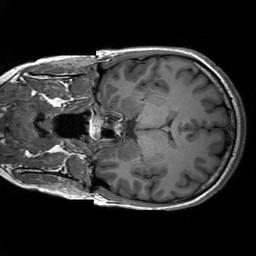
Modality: T1w
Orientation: coronal
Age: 27
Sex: female
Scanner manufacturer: siemens
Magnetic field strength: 3 T
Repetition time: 2.3 s
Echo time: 0.00233 s